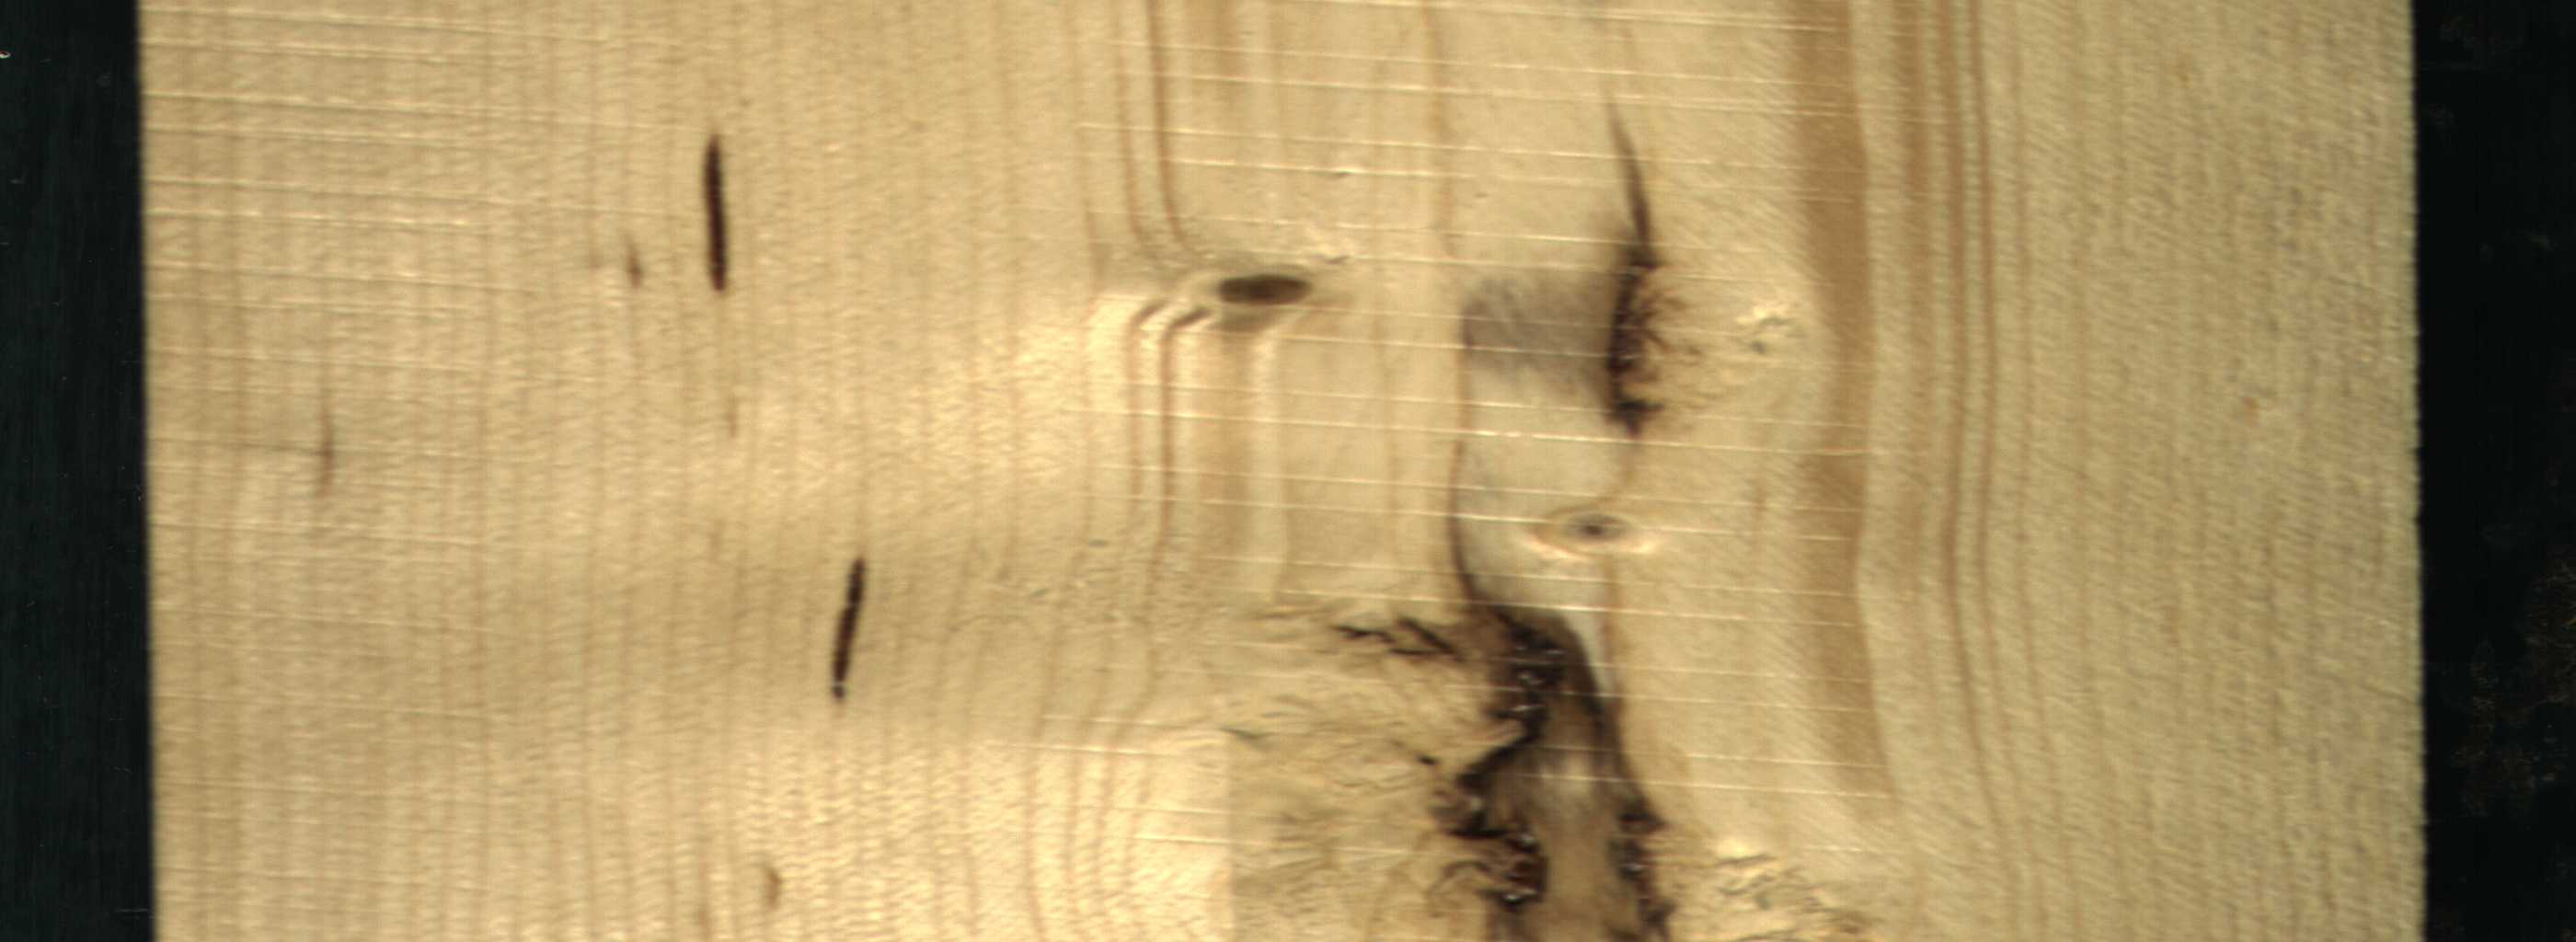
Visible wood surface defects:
resin
resin
Quartzity
Dead_Knot
Dead_Knot
Dead_Knot
Live_Knot